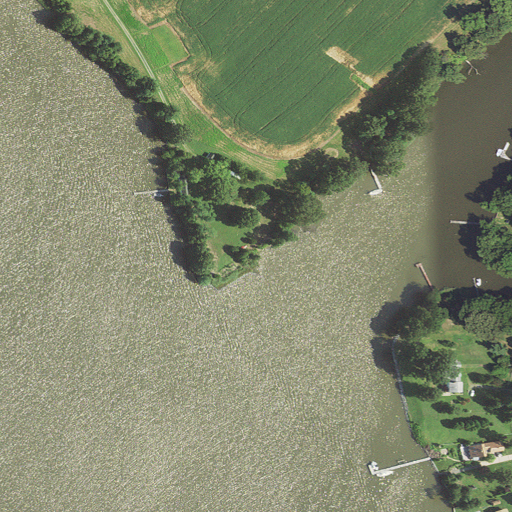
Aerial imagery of cape in Maryland named Cedar Point containing open water, cultivated crops, herbaceous wetlands, shrub, woody wetlands, open development, mixed forest, and low intensity development